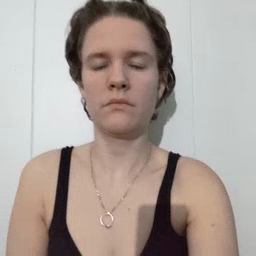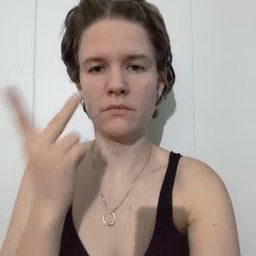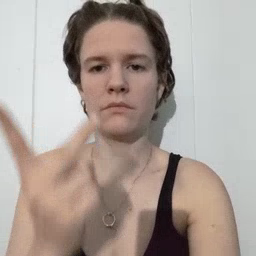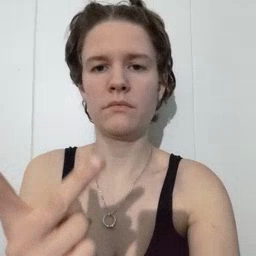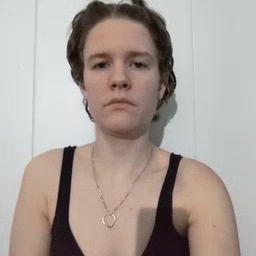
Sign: see